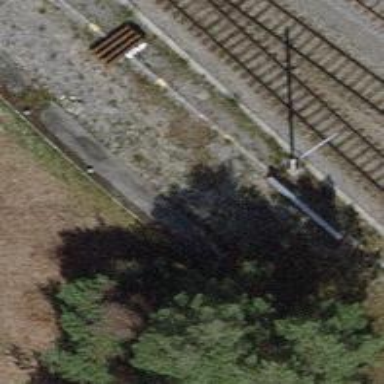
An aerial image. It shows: Single track abandoned railway siding.